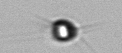
Label: Acanthoica_quattrospina